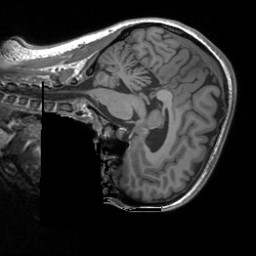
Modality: T1w
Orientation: sagittal
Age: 26
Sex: female
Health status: healthy
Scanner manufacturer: siemens
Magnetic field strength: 3 T
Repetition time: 1.9 s
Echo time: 0.00252 s